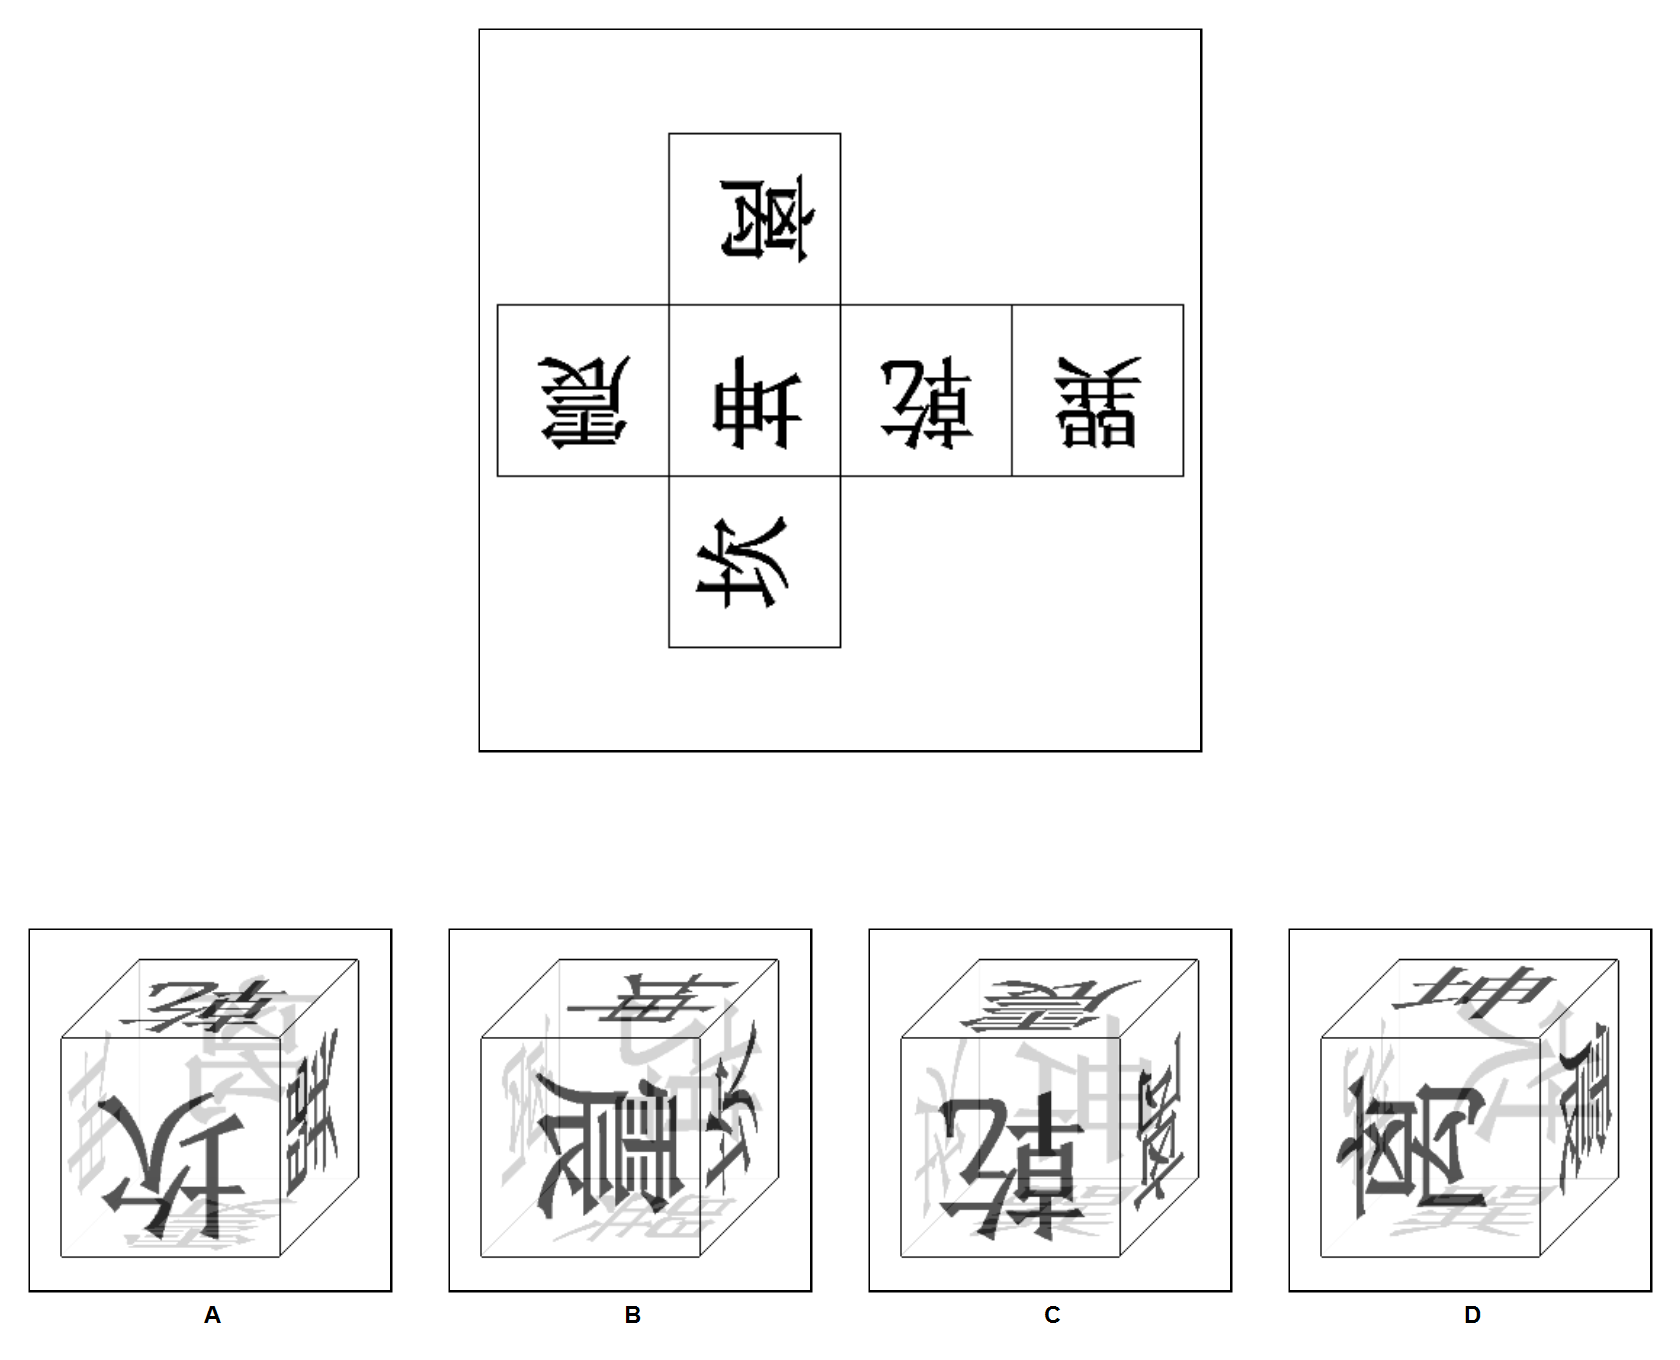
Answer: C